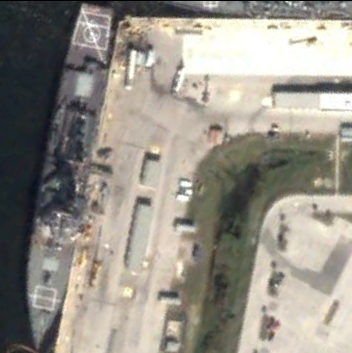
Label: destroyer